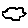
Label: cloud